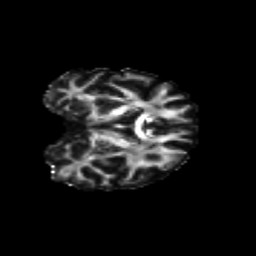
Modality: FA
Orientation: coronal
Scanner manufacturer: siemens
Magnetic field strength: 3 T
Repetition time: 9.2 s
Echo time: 0.084 s